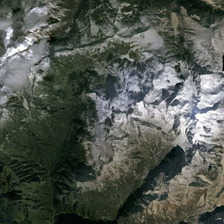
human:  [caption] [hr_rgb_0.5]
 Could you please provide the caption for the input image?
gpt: under a mountain is the top of the plant is snow .

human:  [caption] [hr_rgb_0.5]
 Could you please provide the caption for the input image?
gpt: the mountains and clouds .

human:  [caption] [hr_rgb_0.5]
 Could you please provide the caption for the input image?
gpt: some white snows cover a part of green mountain .

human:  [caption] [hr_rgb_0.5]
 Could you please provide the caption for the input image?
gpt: some white snows cover a part of green mountain .

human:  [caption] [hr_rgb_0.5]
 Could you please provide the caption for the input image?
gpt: under a mountain is the top of the plant is snow .